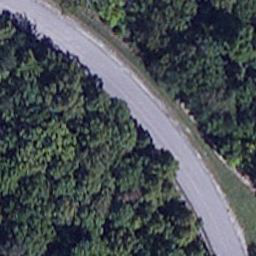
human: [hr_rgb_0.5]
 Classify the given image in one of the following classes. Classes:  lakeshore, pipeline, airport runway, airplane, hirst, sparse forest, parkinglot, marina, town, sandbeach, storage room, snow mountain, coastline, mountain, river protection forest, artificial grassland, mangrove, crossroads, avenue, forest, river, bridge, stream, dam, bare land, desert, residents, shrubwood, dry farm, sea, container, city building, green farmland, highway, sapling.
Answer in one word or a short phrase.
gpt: avenue